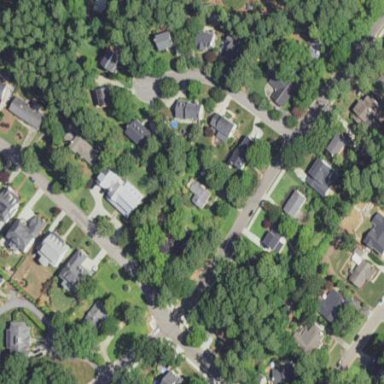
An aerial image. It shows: Residential area within neighborhood.